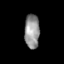
Tissue: skin
Cell type: Epithelial cells
Senescence score: 0.7241
Nuclear area (px): 505
Mean DAPI intensity: 145.689